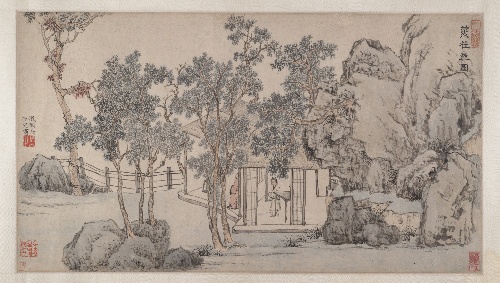
Title: 明　文徵明　叢桂齋圖　卷|The Cassia Grove Studio
Artist: Wen Zhengming
Artist bio: Chinese, 1470–1559
Date: ca. 1532
Object type: Handscroll
Classification: Paintings
Medium: Handscroll; ink and color on paper
Culture: China
Period: Ming dynasty (1368–1644)
Dimensions: Image: 12 7/16 x 22 1/8 in. (31.6 x 56.2 cm)
Overall with mounting: 14 x 322 11/16 in. (35.6 x 819.6 cm)
Department: Asian Art
Credit line: Gift of Douglas Dillon, 1989
Accession year: 1989
Repository: Metropolitan Museum of Art, New York, NY
Tags: Buildings|Landscapes